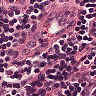
Metastatic tissue present: no